Field crop: maize
Growth stage: 2
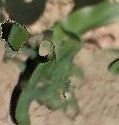
Species: maize